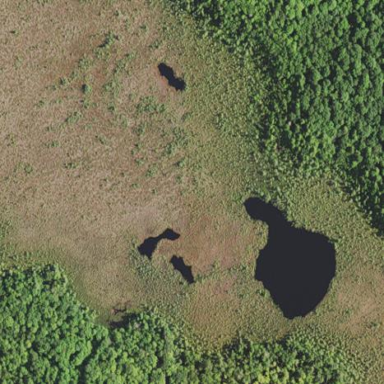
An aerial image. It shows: Bog wetland area.